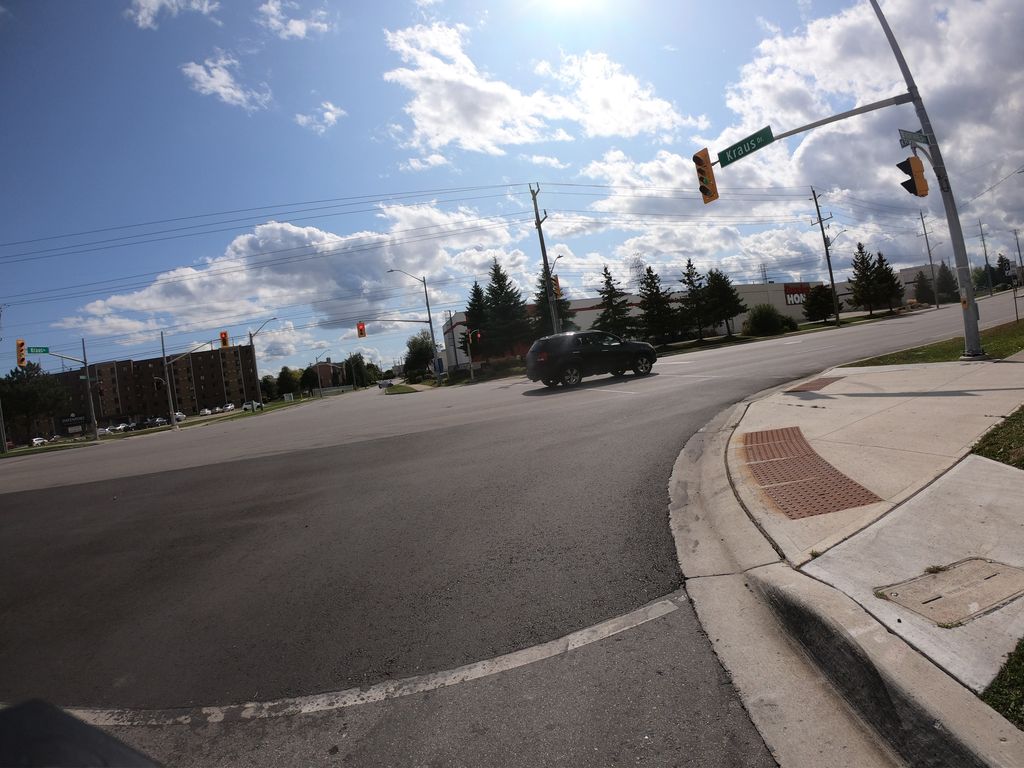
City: kitchener-waterloo